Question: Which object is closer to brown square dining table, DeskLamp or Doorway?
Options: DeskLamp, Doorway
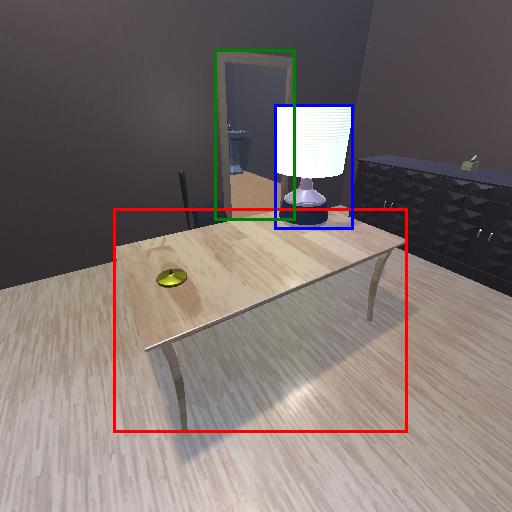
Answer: DeskLamp